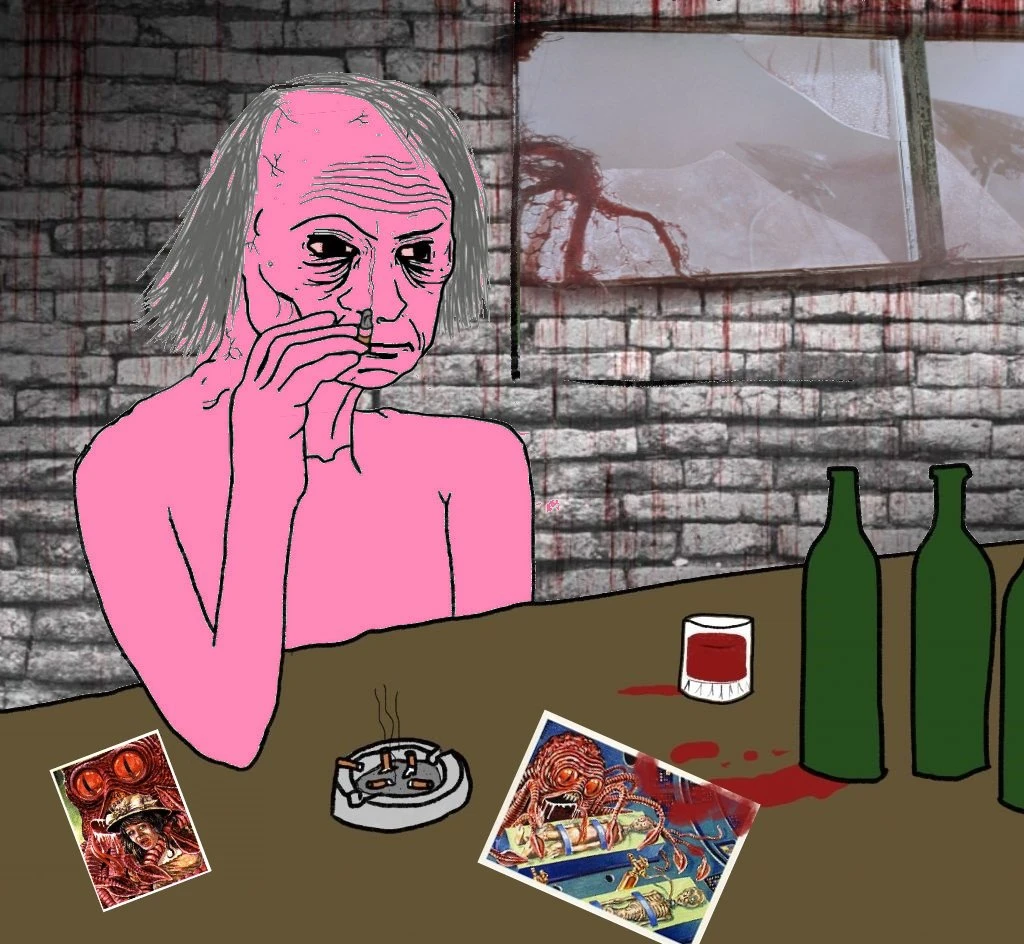
Label: 5_Wojak_with_Background